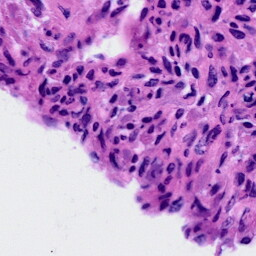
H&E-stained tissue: Cervix